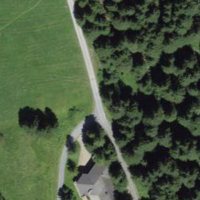
EUNIS habitat code: 43
Species observed at this site:
Nucifraga caryocatactes